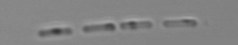
Label: Skeletonema